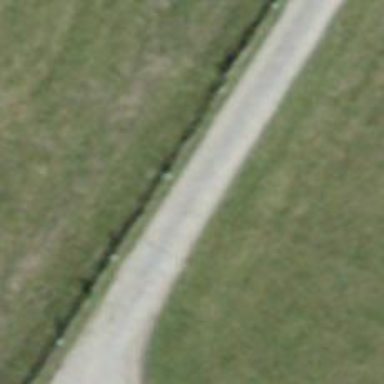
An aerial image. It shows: Paved track with Grade 1 surface.